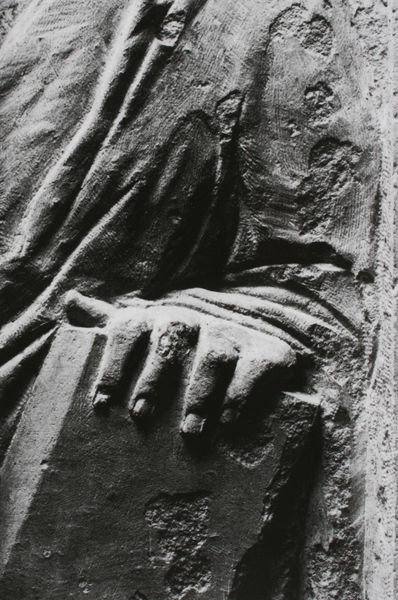
Titel: Heiliger
Künstler: Donatello
Standort: Florenz
Institution: Refektorium von Santo Spirito
Schlagwörter: gott, hand, körper, mann, schatten, grob, ausschnitt, daumen, finger, grau, licht, marmor, pfeiler, schwarz, stützen, weiss, muster, alt, anatomie, arm, band, bibel, falten, halten, kleidung, mensch, stein, ärmel, hände, porträt, flach, kirche, figur, gewand, kostüm, mantel, stoff, schulter, skulptur, statue, ton, relief, liegen, fassade, studie, mauer, weis, rand, falte, zeigefinger, detail, büste, festhalten, bildhauerei, bronze, plastik, nagel, nägel, foto, fotografie, photographie, vier, stütze, deckel, buch, religion, dom, groß, loch, schwarzweiß, gravur, löcher, photo, portal, kaputt, fingernägel, christlich, abstützen, romanik, heiliger, breit, block, wandbild, verletzung, abdruck, sakral, gewandfalten, ringfinger, gemeißelt, bildhauer, romanisch, teil, restauration, wandfresko, apostel, beschädigt, kleiner finger, bruchstück, fingernagel, halbrelief, verwittert, handfläche, meißel, mittelfinger, linke hand, abgenutzt, bestossen, meißeln, reilef, restaurator, seliger, schwarweiß, lose hfoto, lose hgravur, quadedaumen